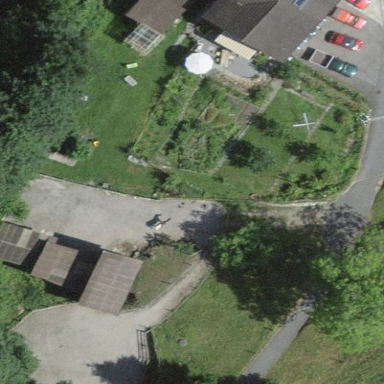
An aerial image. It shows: Farmyard area.